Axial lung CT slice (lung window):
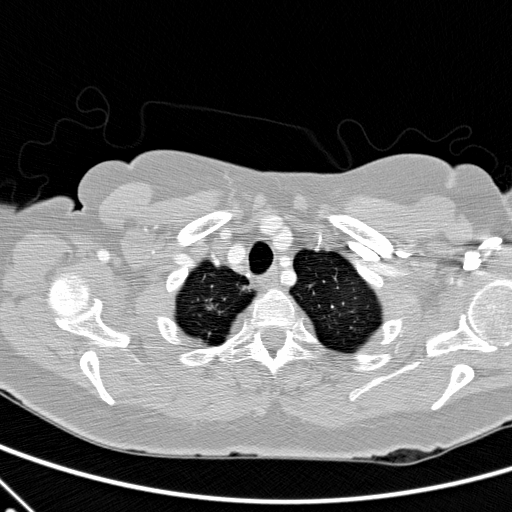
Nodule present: no